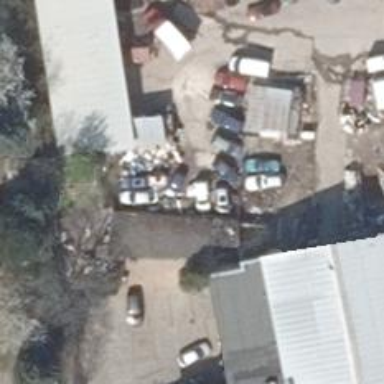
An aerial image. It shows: Car repair shop.